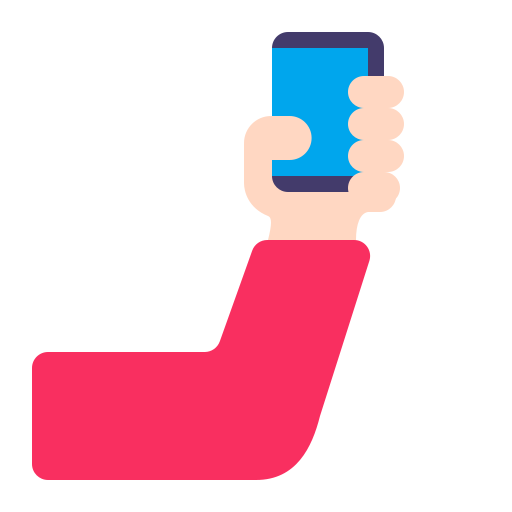
selfie flat light